Question: I am trying to plot a histogram distribution of one column with respect to another. For example, if the dataframe columns are ['count','age'], then I want to plot the total counts in each age group. Suppose in
> age: 0-10 -> total count was 20age: 10-20 -> total count was 10age: 20-30 -> ... etc
I tried 'groupby('age')' and than plotting histogram but it didn't work.
Thanks.
## Update
Here is some of my data
'''
df.head()
age count
0 65 2417.86
1 65 4173.50
2 65 3549.16
3 65 509.07
4 65 0.00
'''
Also, 'df.plot( x='age', y='count', kind='hist')' shows

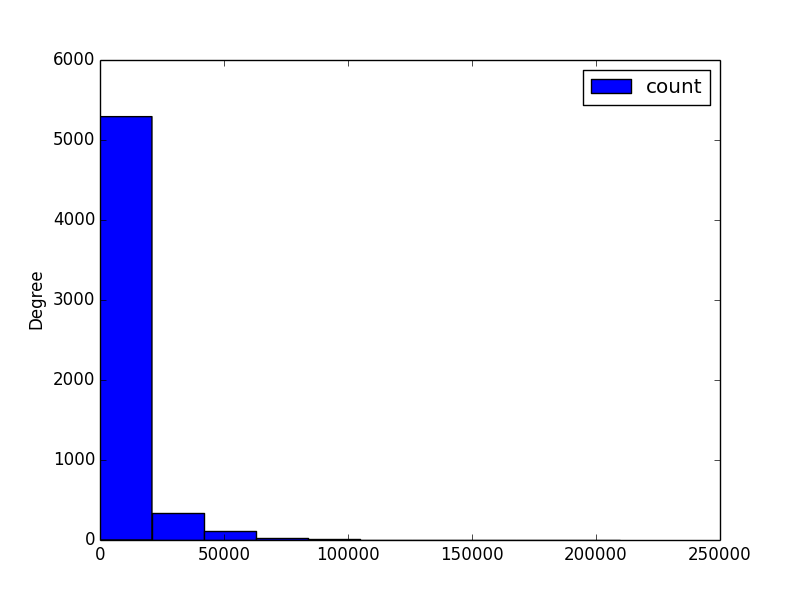
Answer: Ok,if I understand correctly, you want a weighted histogram
'''
import pylab as plt
import pandas as pd
np = pd.np
df = pd.DataFrame( {'age':np.random.normal( 50,10,300).astype(int),
'counts':1000*np.random.random(300)} ) # test data
#df.head()
# age counts
#0 38 797.174450
#1 36 402.171434
#2 49 894.218420
#3 66 841.786623
#4 51 597.040259
df.hist('age',weights=df['counts'] )
plt.ylabel('counts')
plt.show()
'''
yields the figure<URL>